Question: Matlab is displaying a black border around a plot and I would like to remove it. I think i should be using something like:
'''
set(Figure#,'PropertyName',PropertyValue);
'''
But I'm not sure what PropertyName or PropertyValue should be used...
Edit:
I tried all of the suggestions including:
'''
set(gca,'box','off');
set(gca,'xcolor','w','ycolor','w','xtick',[],'ytick',[]);
axis off;
'''
The figure still has a black boarder and looks like this:

Edit 2:
This is a simplified package that reproduces the black box. Run the script called "runPlot". Here it is:
<URL>
I can't figure out why the box is still visible. This might be due to the line in "plotTEC.m"
'axis([-.65 .6 .25 1.32]) % hardwiring axis length since the coastline runs off of the plot'
@Pursuit: If I use "plot browser" I get a recursive error....I am not familiar with the matlab plotting package but this seems strange. Does anyone else get this error? Again, thank you guys for your advise!
Does anyone have any other suggestions?
Thanks in advance!
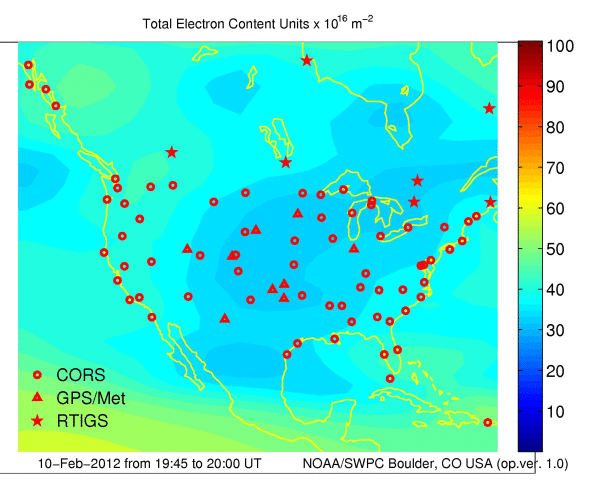
Answer: You want to experiment with the properties of the axis. Some properties of interest.
'''
xcolor %The color of the x-axis line and the x axis labels
ycolor %
box %'on', or 'off' indicating if one or both sides of a plot should have lines
xtick %Where to place the labels
ytick
'''
For a completely bare plot, use:
'''
figure
set(gca,'xcolor','w','ycolor','w','xtick',[],'ytick',[])
'''
To set the figure background to white as well
'''
set(gcf,'color','w')
'''
Depending on your exact problem, you can try the 'box' property, to see how it affects your plots
'''
set(gca,'box','on')
set(gca,'box','off')
'''
---
If you want to turn off the actual plots lines but keep the plot labels then I am not aware of a simple solution. I think that I would need to remove the axes as described above, and then manually add labels using the 'text' function.
---
Edit: As I just learned from this question, <URL> you can also try
'''
axis off
axis on
'''
Which I think is equivalent to
'''
set(gca,'visible','off')
set(gca,'visible','on')
'''
---
Edit 2:
If nothing else works, activate the "plot browser" in your figure. Use "view" --> "plot browser". From the plot browser panel, uncheck each object until you figure out which object is drawing the lines that you need to remove.
Then double click on the offending object to bring up the "property editor" panel, and mostly likely click "More properties" to view all possible properties of that object. From that view you can (hopefully) figure out what object is drawing the offending lines.
After you have figured out the object and property to edit, you can probably figure out where in the code that object is created, and set the property programmatically.